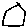
Label: hexagon